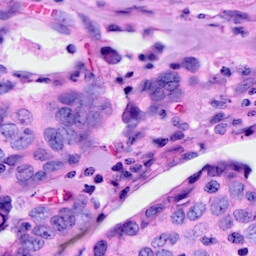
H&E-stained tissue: Breast